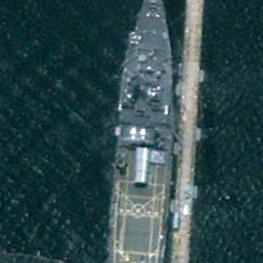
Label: combat